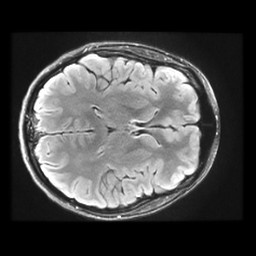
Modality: FLAIR
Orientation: axial
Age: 19
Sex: female
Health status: healthy
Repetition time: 12 s
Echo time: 0.09782 s